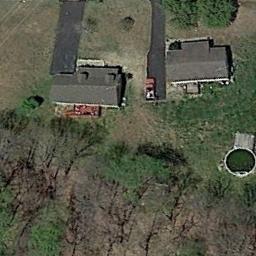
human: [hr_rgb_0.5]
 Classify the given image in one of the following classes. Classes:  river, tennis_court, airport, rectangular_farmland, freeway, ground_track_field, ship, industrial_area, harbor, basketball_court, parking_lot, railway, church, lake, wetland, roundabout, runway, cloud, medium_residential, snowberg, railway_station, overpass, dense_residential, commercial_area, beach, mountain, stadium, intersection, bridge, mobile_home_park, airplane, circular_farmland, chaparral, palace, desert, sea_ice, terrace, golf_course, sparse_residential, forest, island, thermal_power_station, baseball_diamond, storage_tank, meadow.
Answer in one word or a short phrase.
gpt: sparse_residential